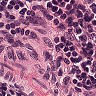
Metastatic tissue present: no